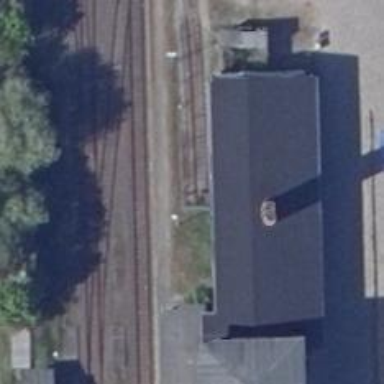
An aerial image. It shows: Railway yard.